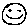
Label: smiley face